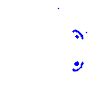
Particle: electron